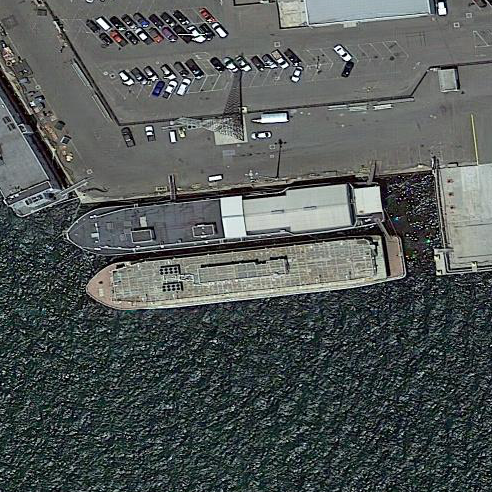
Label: civil